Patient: sex F, age 74
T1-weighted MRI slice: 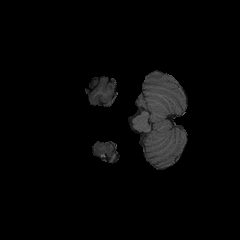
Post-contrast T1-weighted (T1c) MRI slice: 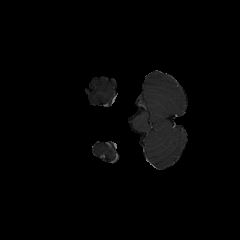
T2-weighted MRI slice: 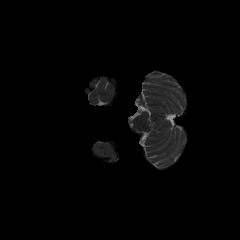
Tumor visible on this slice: no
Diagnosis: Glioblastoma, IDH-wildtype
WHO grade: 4